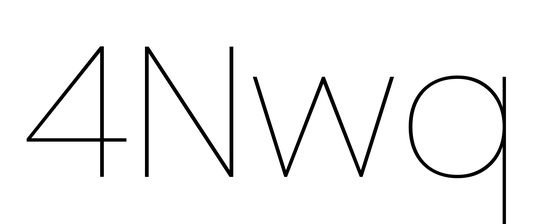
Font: Poppins-Thin